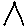
Label: triangle